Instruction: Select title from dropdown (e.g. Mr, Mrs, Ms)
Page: traveler
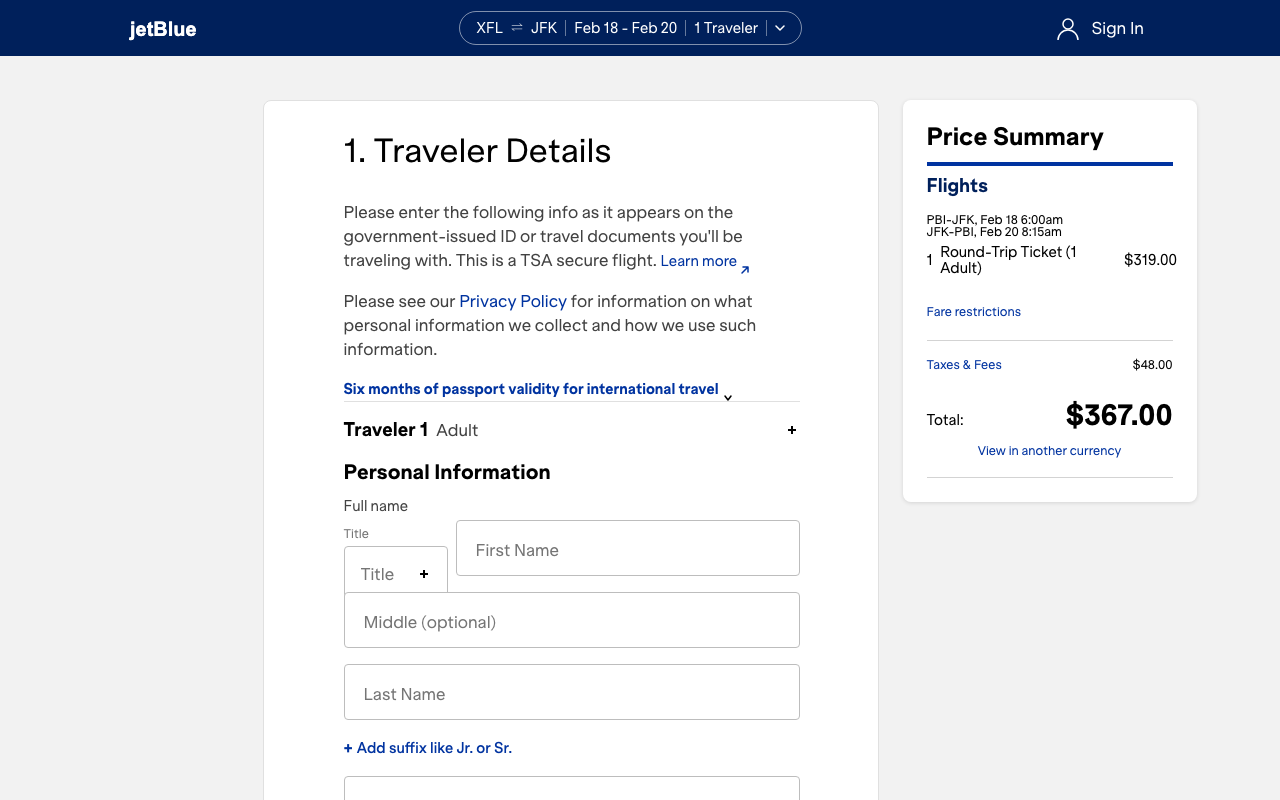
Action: click